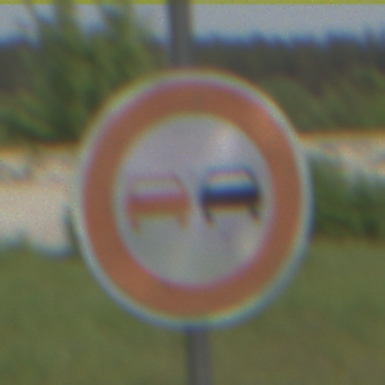
Verkehrszeichen: Ueberholverbot
Umgebung: Outdoor, Nature
Tageszeit: MorningAfternoon
Wetter: PartlyCloudy
Licht: Natural
Jahreszeit: NotSpecified
Kontrast: HighContrast